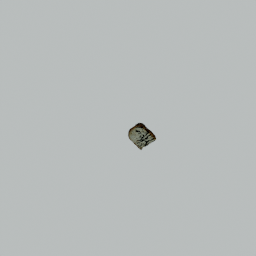
Label: nature